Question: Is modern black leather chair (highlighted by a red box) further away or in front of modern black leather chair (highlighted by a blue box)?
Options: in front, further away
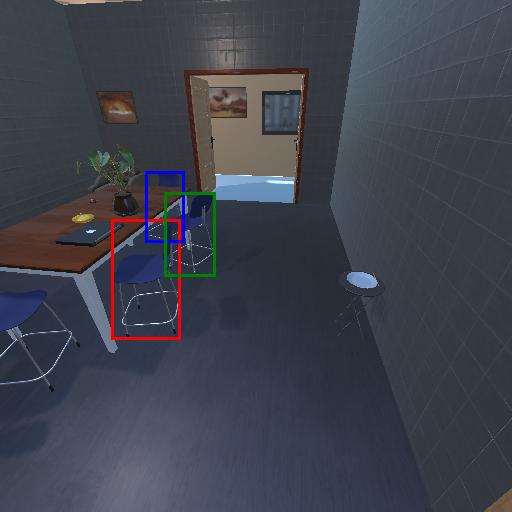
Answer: in front